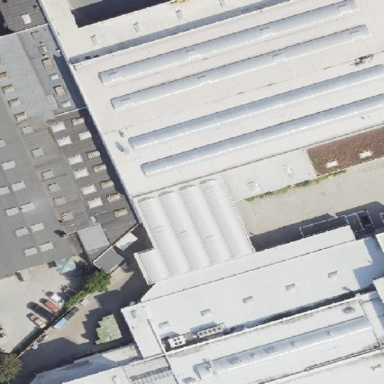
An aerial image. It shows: Industrial building.